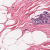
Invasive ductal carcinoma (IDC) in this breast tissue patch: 0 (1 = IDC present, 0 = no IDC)